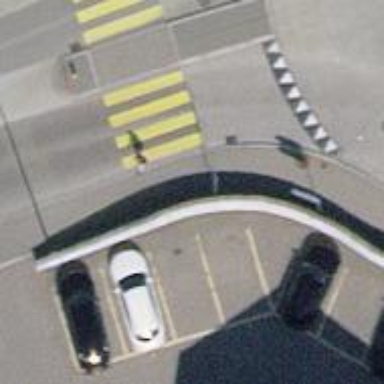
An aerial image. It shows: Kerb serving as barrier.